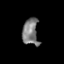
Tissue: skin
Cell type: Epithelial cells
Senescence score: 0.1998
Nuclear area (px): 415
Mean DAPI intensity: 124.357